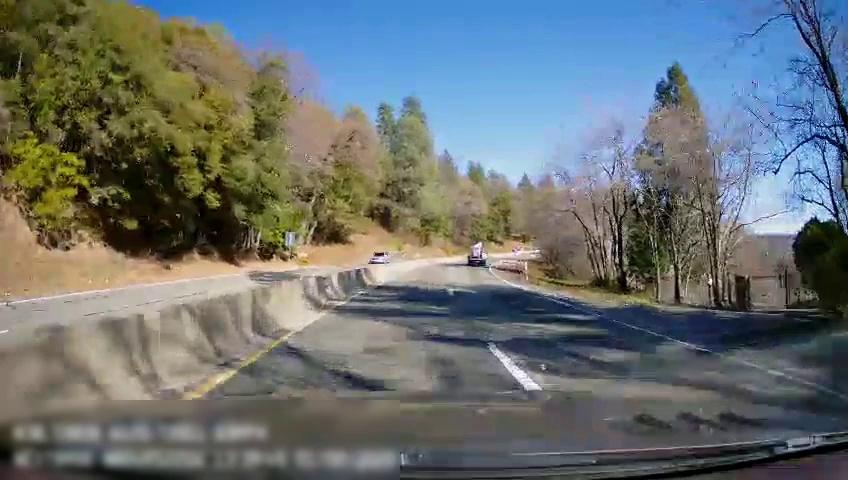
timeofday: Day
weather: Sunny
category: Drivable Space
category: Drivable Space
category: Vehicles | Car
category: Vehicles | Truck
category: Lanes | Opposite Lane
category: Lanes | Opposite Lane
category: Lanes | Current Lane
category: Lanes | Current Lane
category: Lanes | Alternate Lane